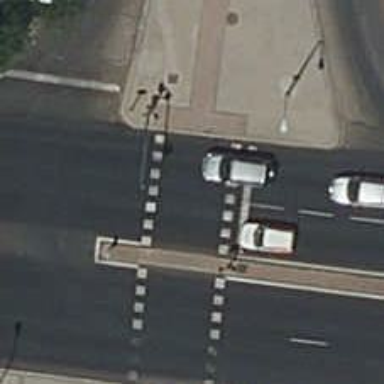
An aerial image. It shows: Road with traffic signals and zebra crossing with traffic signals.